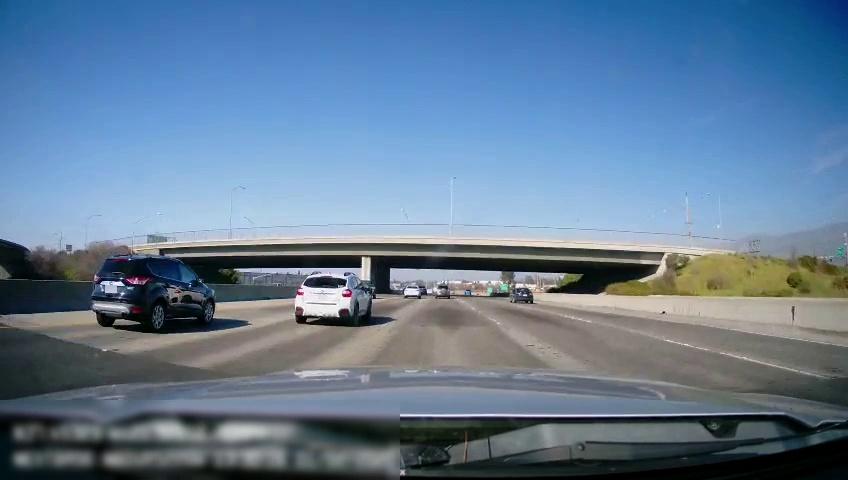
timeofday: Day
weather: Sunny
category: Drivable Space
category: Vehicles | Car
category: Vehicles | SUV
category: Vehicles | SUV
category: Vehicles | Truck
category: Vehicles | SUV
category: Vehicles | SUV
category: Vehicles | Car
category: Lanes | Current Lane
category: Lanes | Current Lane
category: Lanes | Alternate Lane
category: Lanes | Alternate Lane
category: Lanes | Alternate Lane
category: Lanes | Alternate Lane
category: Traffic | Signs
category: Traffic | Signs